Question: I have a dataframe representing a weighted bipartite network like the following:
'''
L1,L2,w
1,A,0.9
2,A,0.2
3,A,0.5
1,B,0.9
2,B,0.8
'''
where nodes in the L1 column are connected to nodes in the L2 column with a weight value associate to each edge (w).

I would like to project the network into the L1 level. The first step is connecting L1 values if they are connected to the same L2 values, multiplying the weights, such as:
'''
1,2,0.9*0.2
2,3,0.2*0.5
1,3,0.9*0.5
1,2,0.9*0.8
'''
The second step is building a new dataframe (weighted edge list) summing up the weights of the duplicate edges:
'''
1,2,0.9*0.2 + 0.9*0.8
2,3,0.2*0.5
1,3,0.9*0.5
'''
I know that it's a bit weird; I tried the same approach using the networkx bipartite function, but it's a little bit tricky working on weights within it, so I would prefer working with pandas dataframe.
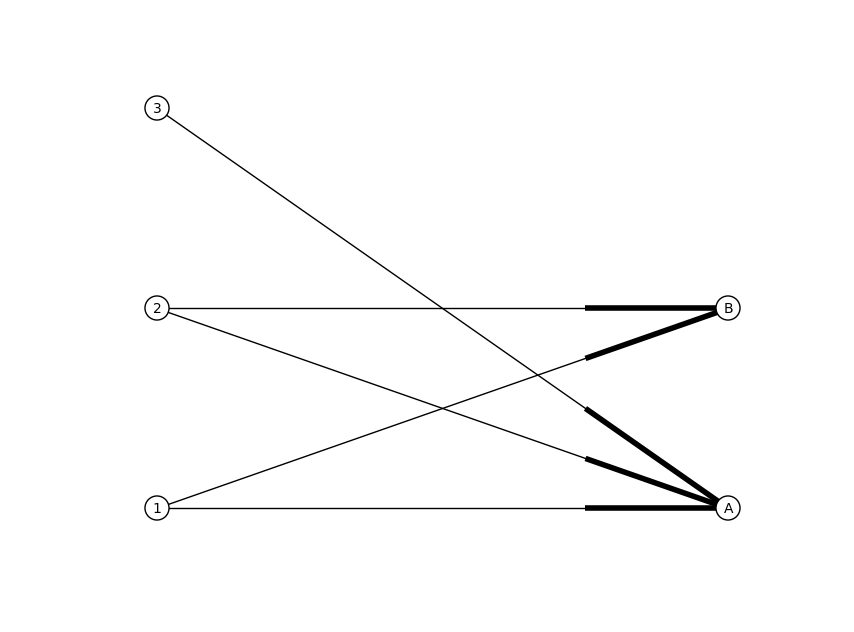
Answer: '''
df2 = df.merge(df,on='L2')
df3 = df2[ df2.L1_x > df2.L1_y ] # drop duplicates and matches to self
df3['w'] = df3.w_x * df3.w_y # multiply weights
df4 = df3.groupby(['L1_y','L1_x'])['w'].sum()
L1_y L1_x
1 2 0.90
3 0.45
2 3 0.10
'''